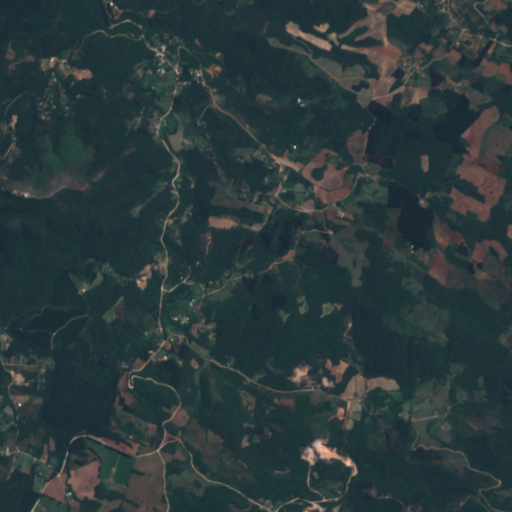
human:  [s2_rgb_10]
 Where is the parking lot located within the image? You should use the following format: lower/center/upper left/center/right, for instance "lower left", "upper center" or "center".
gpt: The parking lot is located in the center left of the image.
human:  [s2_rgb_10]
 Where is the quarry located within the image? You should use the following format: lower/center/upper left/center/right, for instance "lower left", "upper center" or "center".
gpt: The quarry is located in the lower right of the image.
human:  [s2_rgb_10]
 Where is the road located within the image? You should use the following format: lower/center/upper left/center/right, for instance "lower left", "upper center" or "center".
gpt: There is no road in the image.